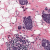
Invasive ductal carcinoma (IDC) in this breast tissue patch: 1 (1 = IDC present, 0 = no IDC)